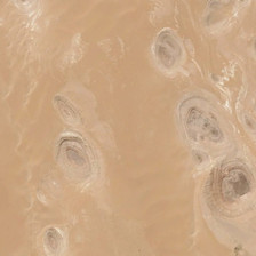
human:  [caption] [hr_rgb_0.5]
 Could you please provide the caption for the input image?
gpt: There are some bare land on the desert surface.

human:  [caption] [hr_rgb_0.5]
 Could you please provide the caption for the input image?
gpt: There is a bare land on the surface of the desert.

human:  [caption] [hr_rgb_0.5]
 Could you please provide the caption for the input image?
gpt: There's naked soil on the surface of the desert.

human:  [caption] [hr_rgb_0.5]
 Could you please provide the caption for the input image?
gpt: There is some bare ground on the surface of the desert.

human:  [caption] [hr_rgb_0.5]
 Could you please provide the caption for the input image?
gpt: There is a bare land on the surface of the desert.